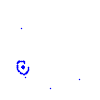
Particle: kaon